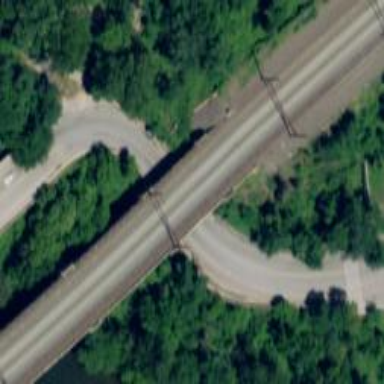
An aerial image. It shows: Bridge with electrified railway tracks featuring contact line.